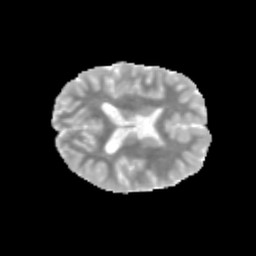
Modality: MD
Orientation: axial
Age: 12
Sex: male
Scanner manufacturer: siemens
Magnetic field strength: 3 T
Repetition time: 3.8 s
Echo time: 0.07 s